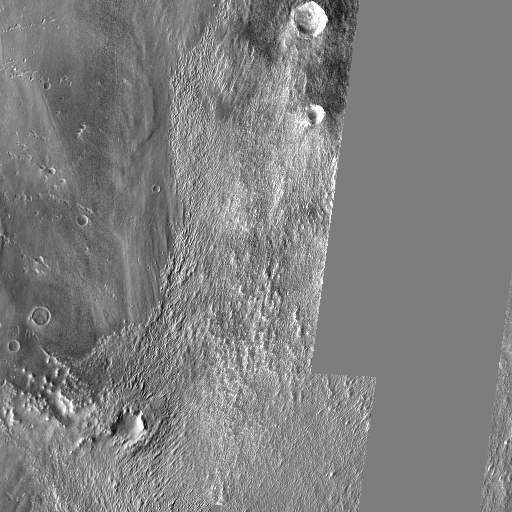
Crater classes present: Background, Other, Buried, Secondary